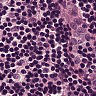
Metastatic tissue present: no